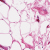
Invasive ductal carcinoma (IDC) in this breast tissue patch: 0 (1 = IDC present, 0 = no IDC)